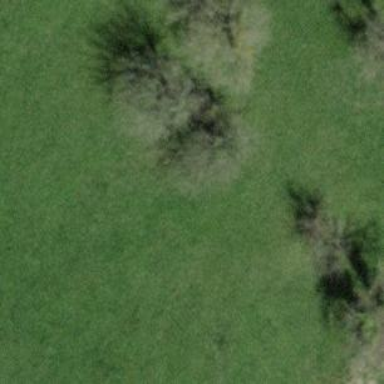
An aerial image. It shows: Beautiful tree in nature.